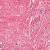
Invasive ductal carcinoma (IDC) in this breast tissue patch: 0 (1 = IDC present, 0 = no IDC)